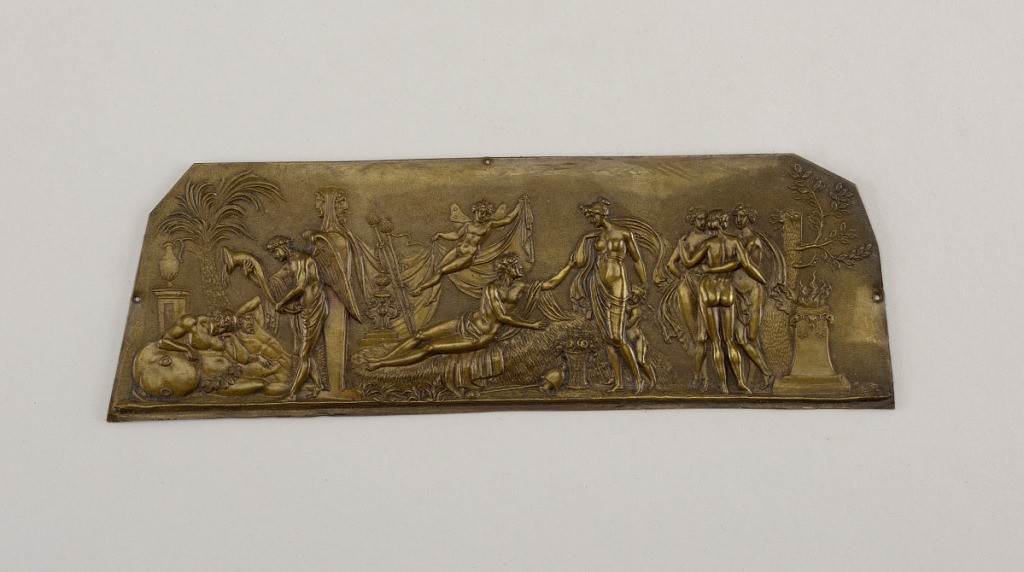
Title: Plaque
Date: early 19th century
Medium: Brass
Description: Polygon with straight lower edge, with repoussé decoration showing classical scene with a recumbent nude on a couch.